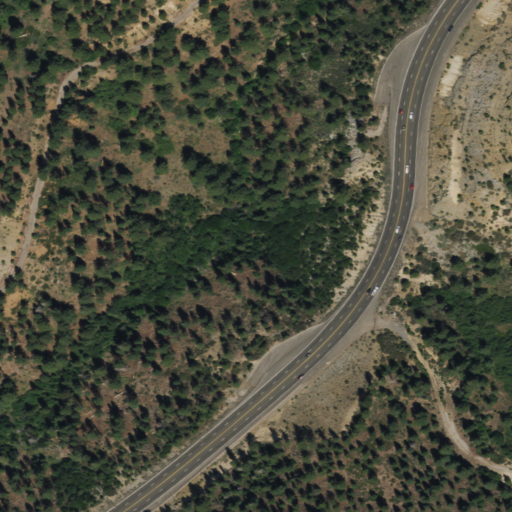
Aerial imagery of canyon in Nevada named Montreal Canyon containing evergreen forest, medium intensity development, shrub, open development, low intensity development, and high intensity development